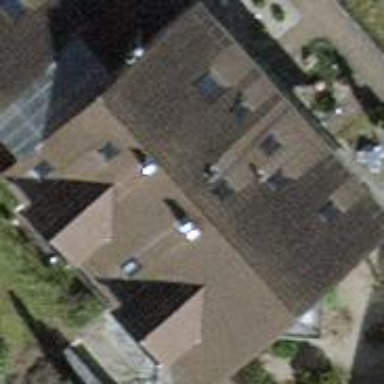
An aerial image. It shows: Building with tile roof.